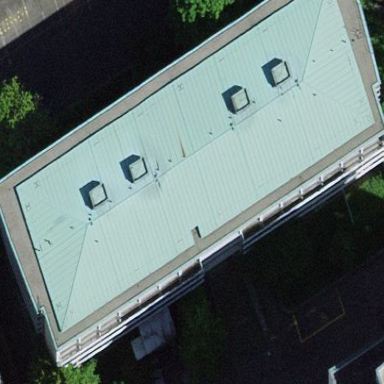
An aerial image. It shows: Office building.